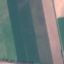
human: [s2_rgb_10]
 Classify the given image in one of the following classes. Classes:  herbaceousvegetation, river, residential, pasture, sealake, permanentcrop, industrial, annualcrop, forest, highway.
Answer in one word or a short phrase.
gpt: AnnualCrop